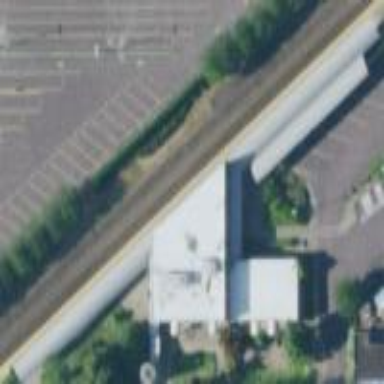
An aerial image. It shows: Platform at the railway with shelter for public transport.